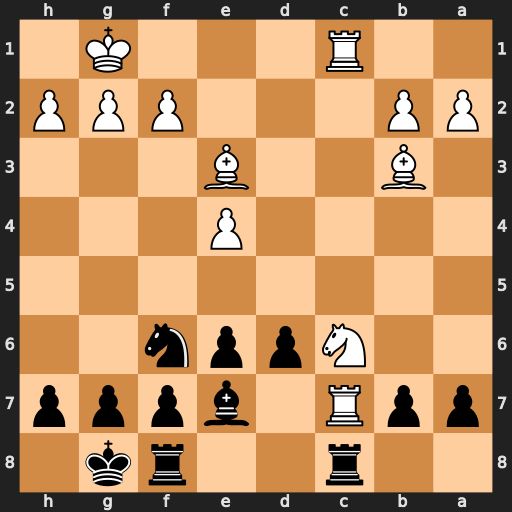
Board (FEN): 2r2rk1/ppR1bppp/2Nppn2/8/4P3/1B2B3/PP3PPP/2R3K1
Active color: b
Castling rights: -
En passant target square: -
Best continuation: Rxc7 Nxe7+ Rxe7